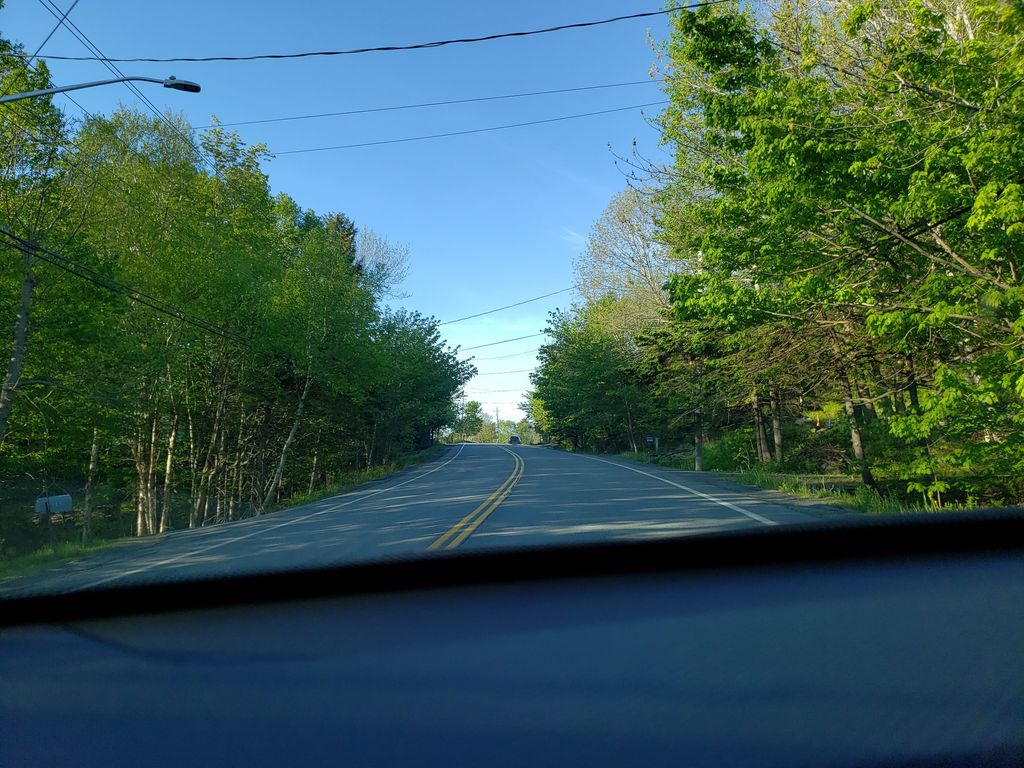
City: halifax